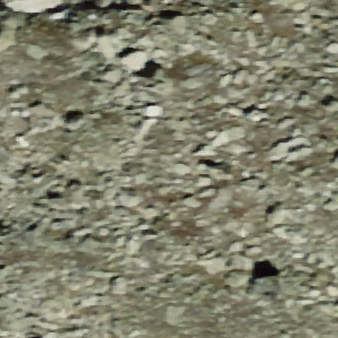
Label: other